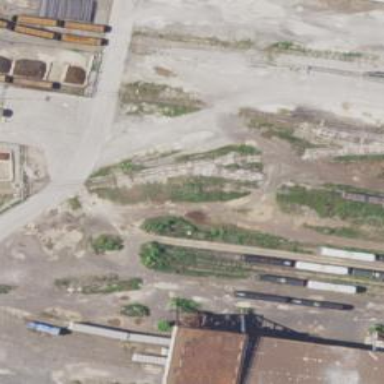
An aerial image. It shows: Railway siding for service.